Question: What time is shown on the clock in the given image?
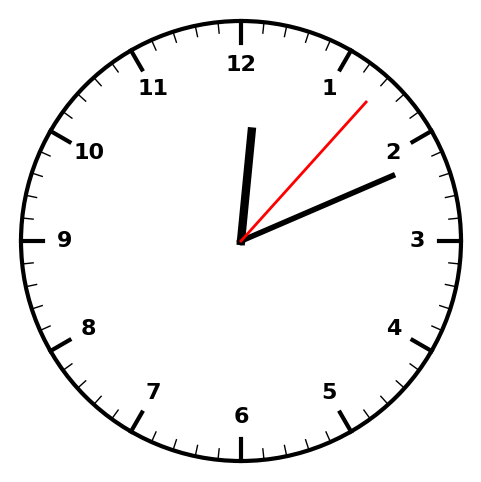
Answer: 12:11:07